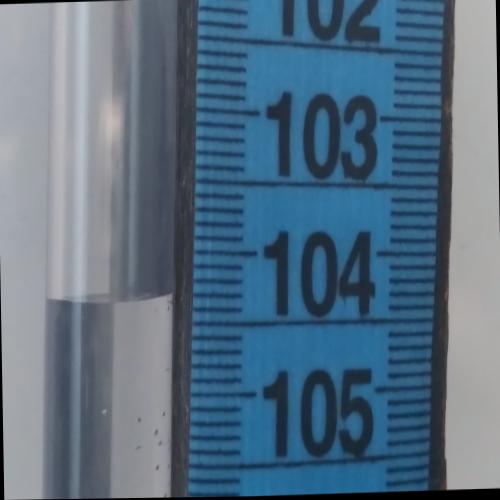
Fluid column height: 104.3 cm